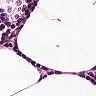
Metastatic tissue present: no